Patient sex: M
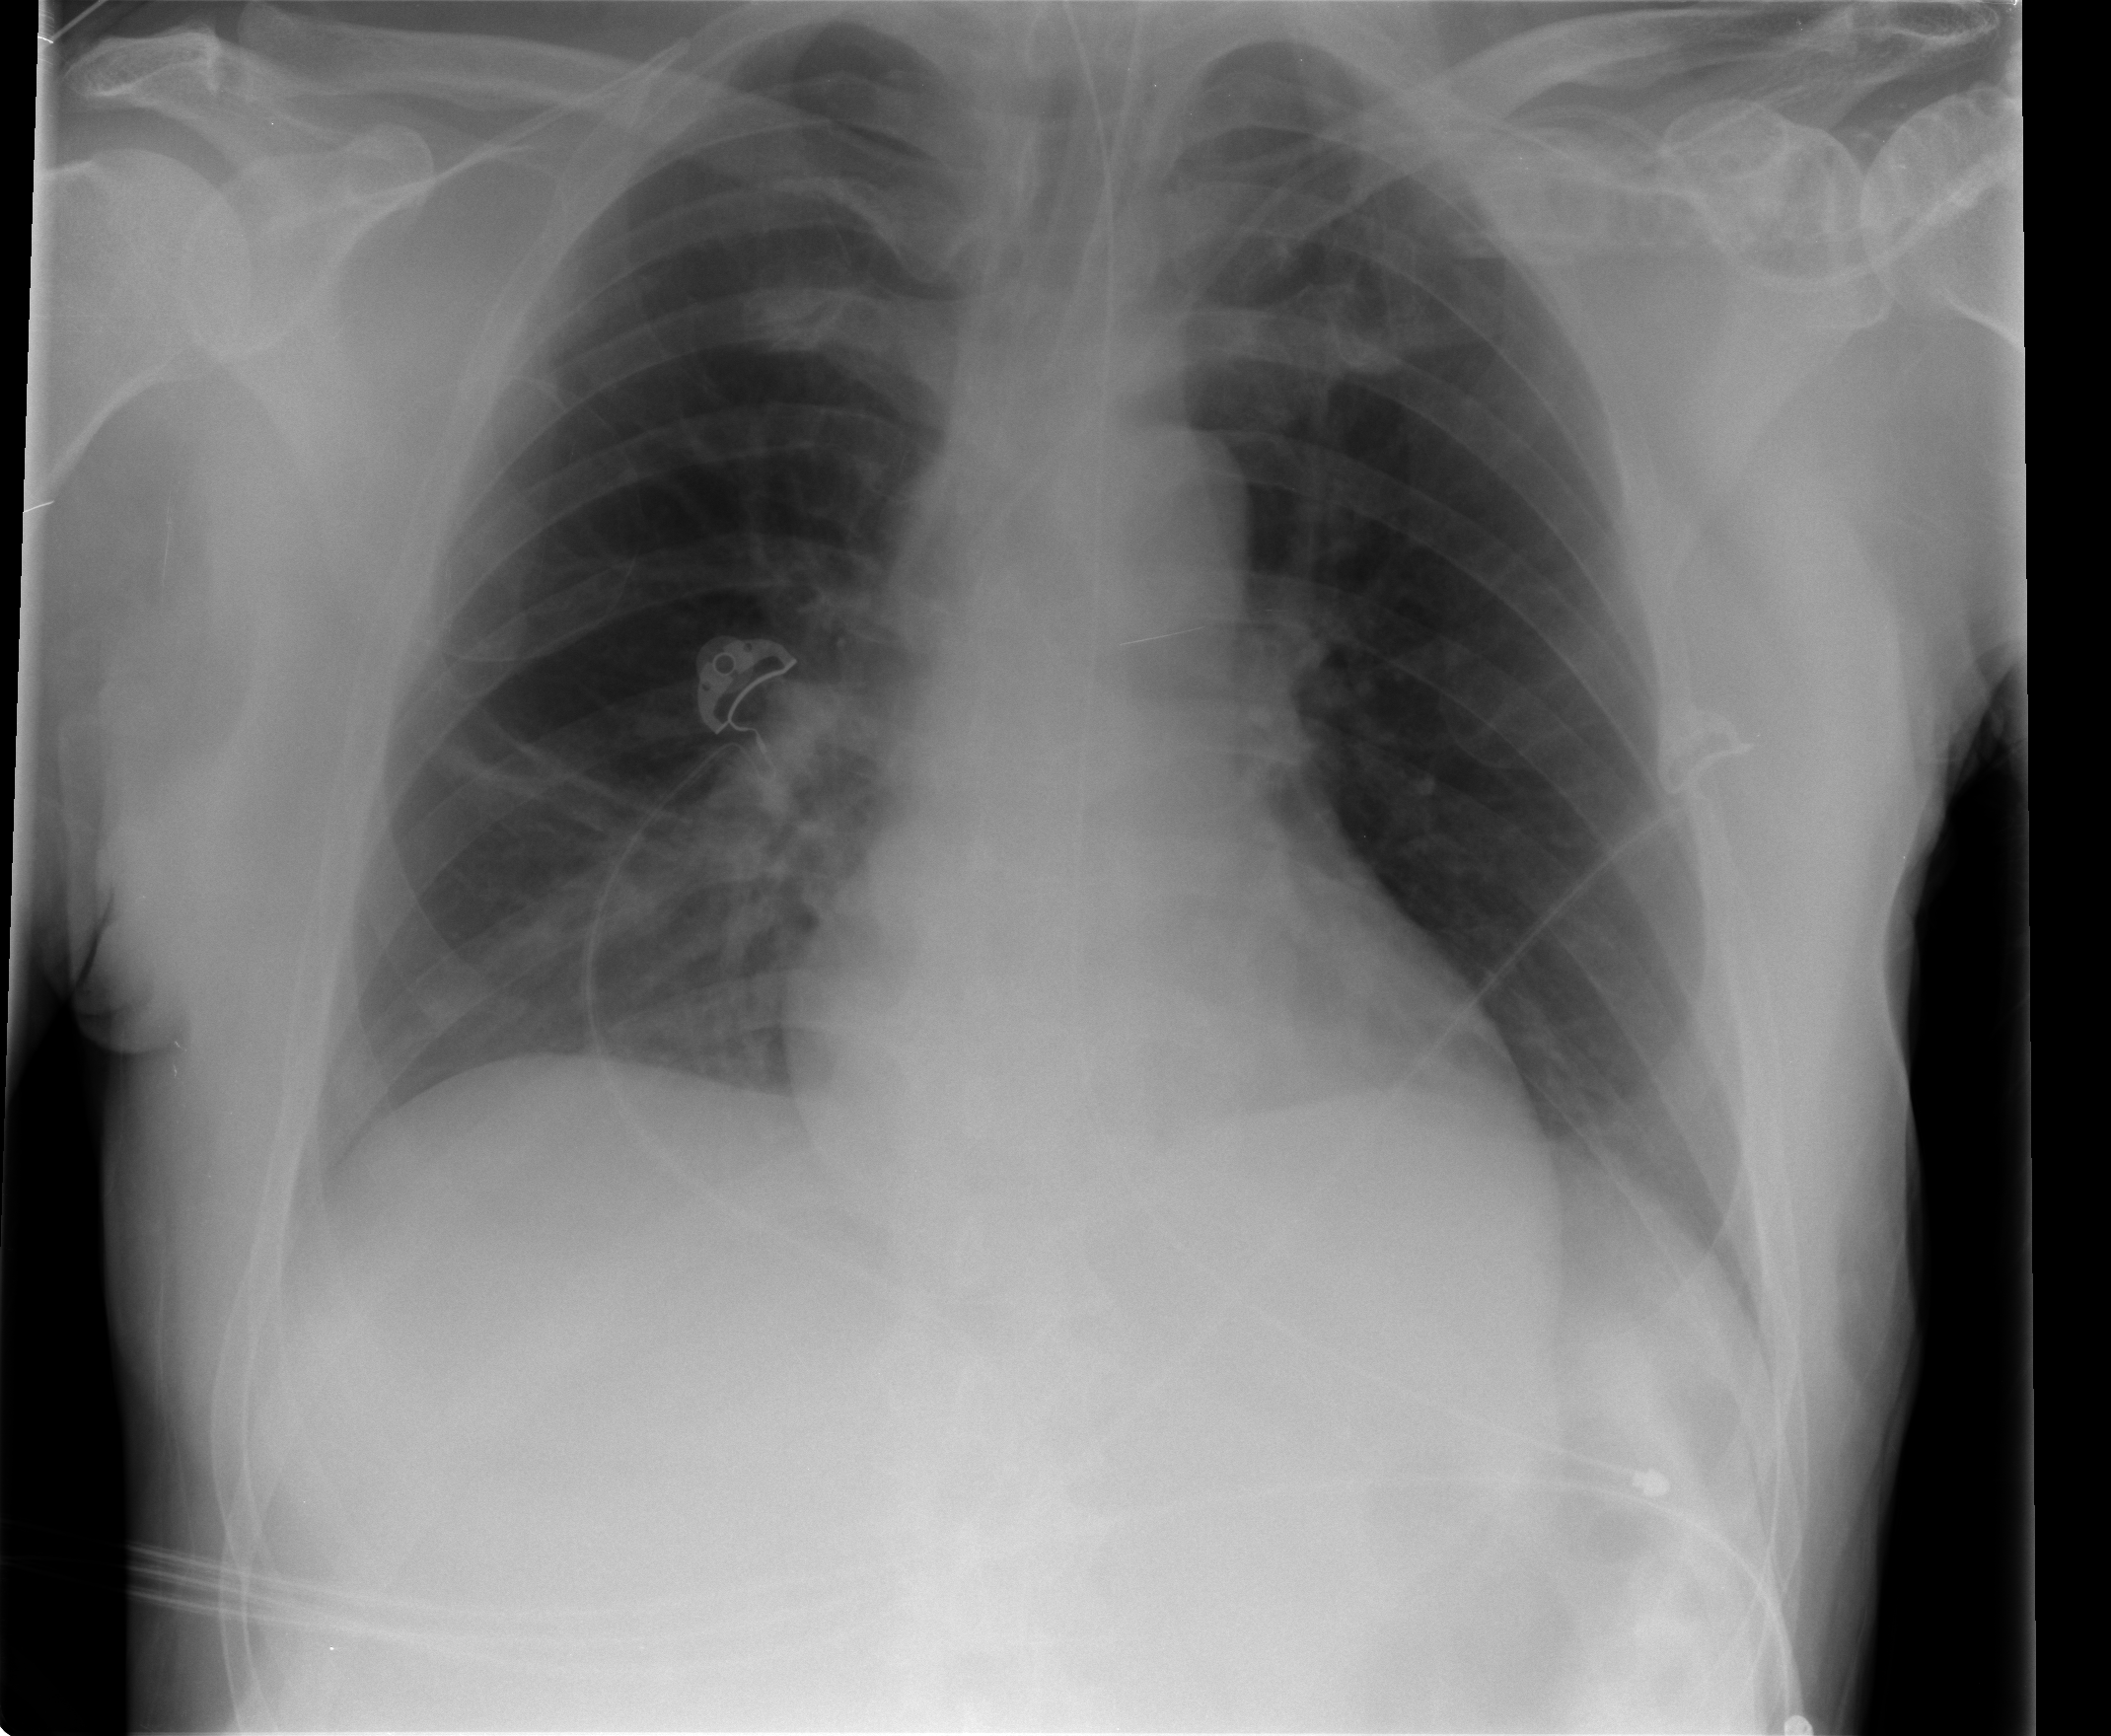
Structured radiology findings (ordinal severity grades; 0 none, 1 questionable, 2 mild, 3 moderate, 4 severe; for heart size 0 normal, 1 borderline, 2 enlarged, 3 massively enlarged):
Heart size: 0
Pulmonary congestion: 0
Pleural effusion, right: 0
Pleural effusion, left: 0
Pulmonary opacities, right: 2
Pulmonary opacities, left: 0
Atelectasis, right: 2
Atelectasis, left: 0